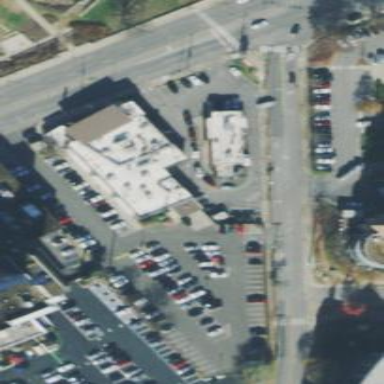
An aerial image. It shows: Retail area.